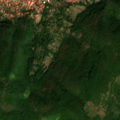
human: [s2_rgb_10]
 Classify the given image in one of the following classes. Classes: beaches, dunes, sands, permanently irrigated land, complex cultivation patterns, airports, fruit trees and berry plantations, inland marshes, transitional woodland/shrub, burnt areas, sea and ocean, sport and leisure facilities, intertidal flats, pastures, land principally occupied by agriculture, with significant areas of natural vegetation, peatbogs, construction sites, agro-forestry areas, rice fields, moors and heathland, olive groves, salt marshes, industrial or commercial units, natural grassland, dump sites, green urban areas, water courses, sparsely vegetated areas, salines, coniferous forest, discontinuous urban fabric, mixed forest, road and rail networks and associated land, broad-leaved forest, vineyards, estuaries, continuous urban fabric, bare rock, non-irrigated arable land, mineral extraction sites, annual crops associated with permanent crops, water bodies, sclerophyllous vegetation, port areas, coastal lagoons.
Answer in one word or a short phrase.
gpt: discontinuous urban fabric, land principally occupied by agriculture, with significant areas of natural vegetation, broad-leaved forest